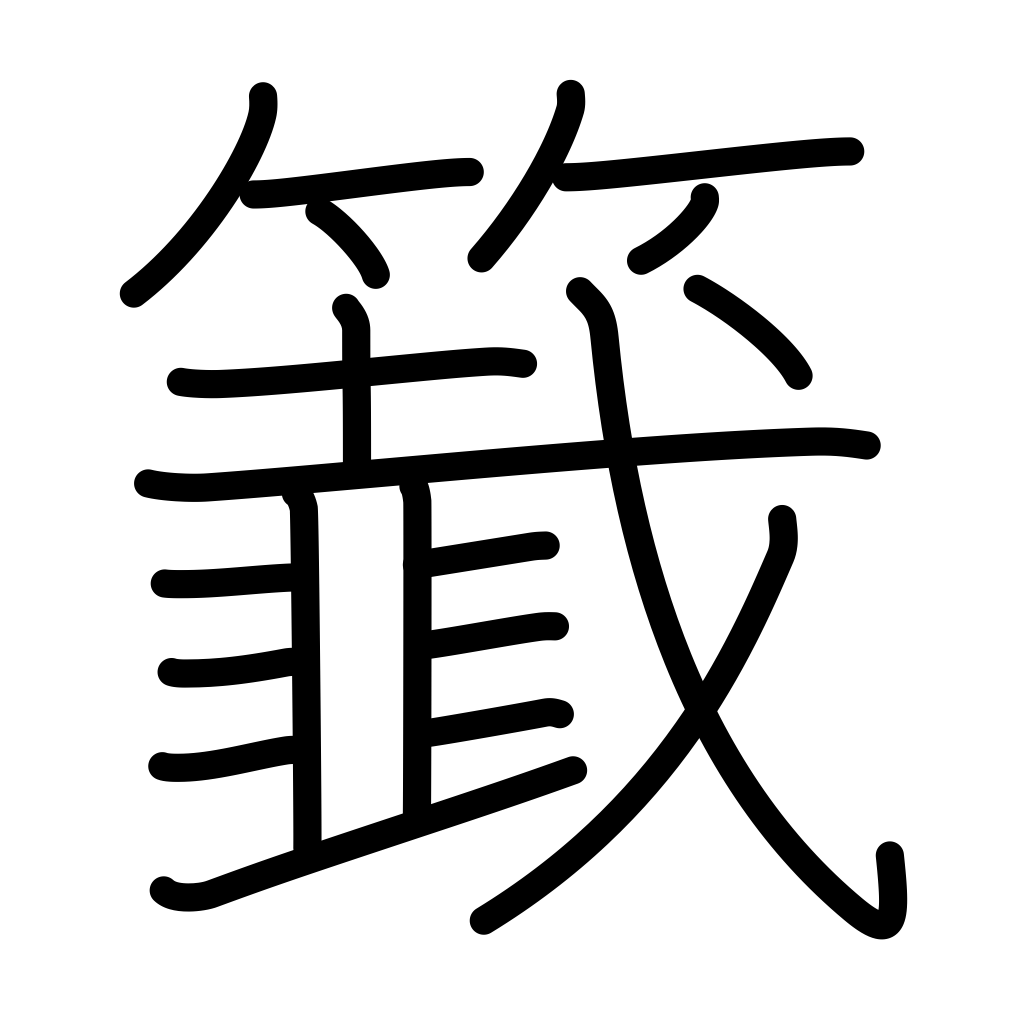
Meaning: lottery, raffle